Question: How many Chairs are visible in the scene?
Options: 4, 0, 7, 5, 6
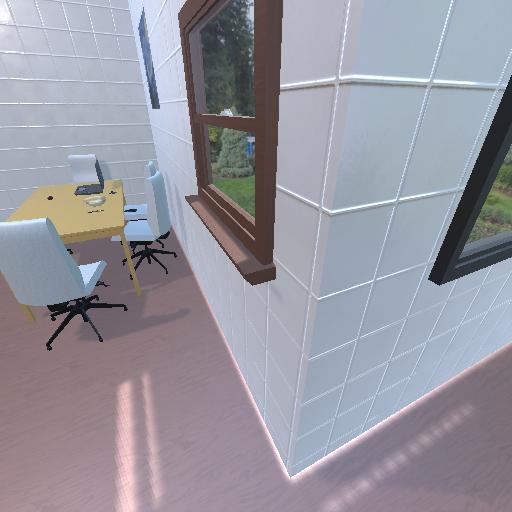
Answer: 4